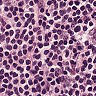
Metastatic tissue present: no